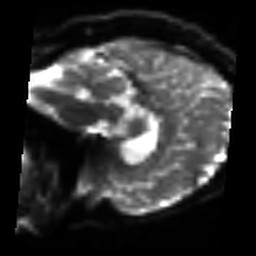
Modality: sbref
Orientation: sagittal
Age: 54
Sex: female
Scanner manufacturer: siemens
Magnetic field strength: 3 T
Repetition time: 3.2 s
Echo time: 0.081 s